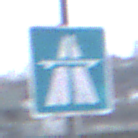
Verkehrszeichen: Autobahn
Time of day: MorningAfternoon
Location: Outdoor (Suburban)
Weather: Overcast
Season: NotSpecified
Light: Natural